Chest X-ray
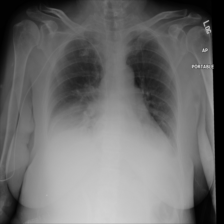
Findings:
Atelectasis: positive
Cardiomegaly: negative
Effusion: positive
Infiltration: negative
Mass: negative
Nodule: negative
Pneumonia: negative
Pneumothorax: negative
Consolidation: negative
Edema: negative
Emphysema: negative
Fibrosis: negative
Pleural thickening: negative
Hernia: negative